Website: bh-photo
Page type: billing-address
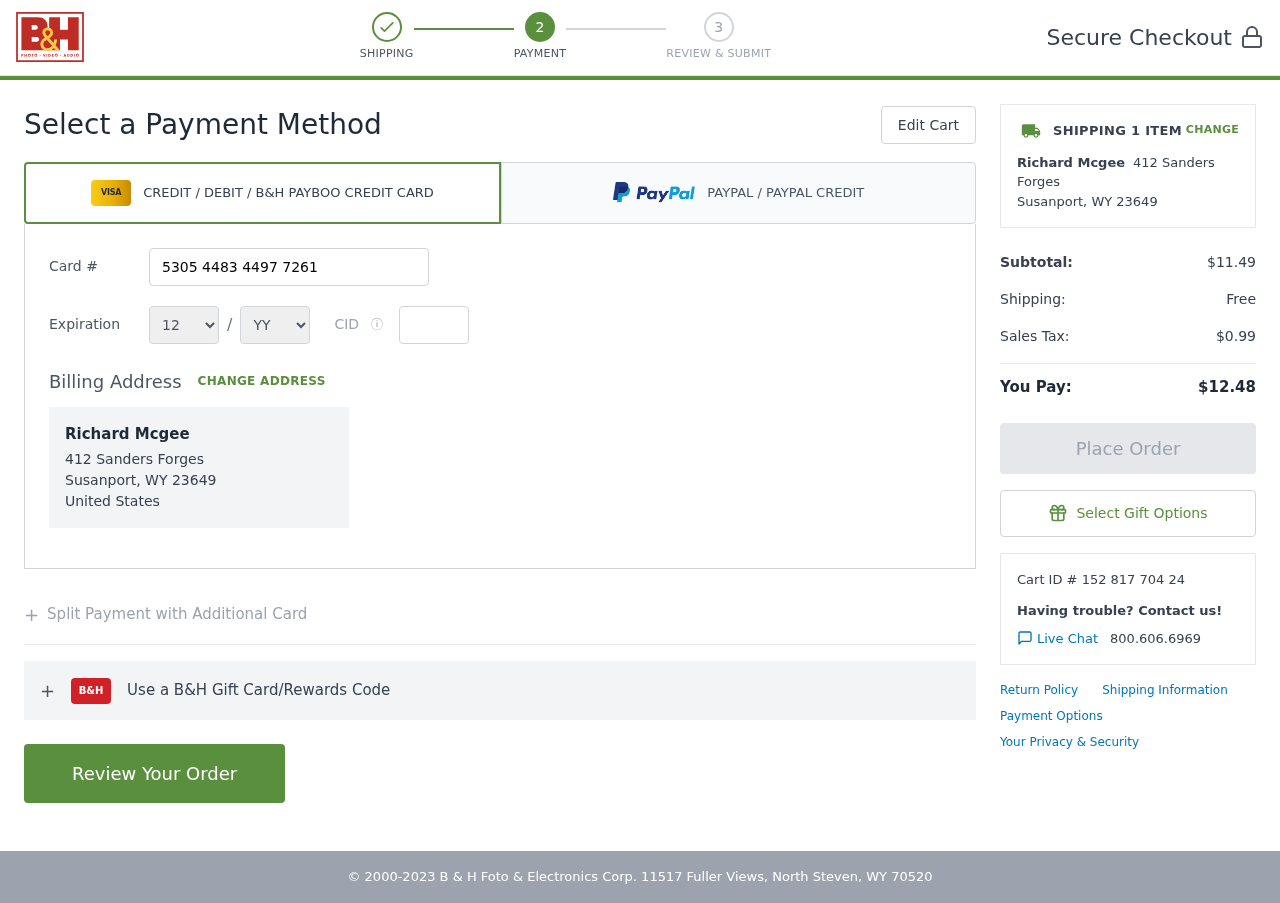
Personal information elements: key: PII_CARD_CVV
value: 619
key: PII_CARD_EXPIRY_MONTH
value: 12
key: PII_CARD_EXPIRY_YEAR
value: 28
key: PII_CARD_NUMBER
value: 5305 4483 4497 7261
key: PII_CITY_STATE_ZIP
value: Susanport, WY 23649
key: PII_COUNTRY
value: United States
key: PII_FULLNAME
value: Richard Mcgee
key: PII_STREET
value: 412 Sanders Forges
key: PII_FULLNAME2
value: Richard Mcgee
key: PII_STREET2
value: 412 Sanders Forges
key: PII_CITY_STATE_ZIP2
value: Susanport, WY 23649
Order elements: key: ORDER_NUM_ITEMS
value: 1
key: ORDER_SUBTOTAL
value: $11.49
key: ORDER_SHIPPING_COST
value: Free
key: ORDER_TAX
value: $0.99
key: ORDER_TOTAL
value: $12.48
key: ORDER_ID
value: Cart ID # 152 817 704 24